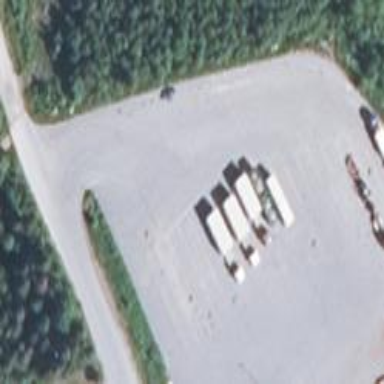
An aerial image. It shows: Parking area.